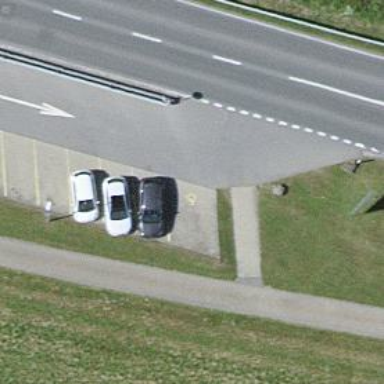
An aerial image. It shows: Road serving as parking aisle.